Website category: university
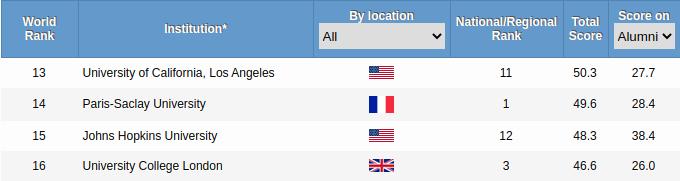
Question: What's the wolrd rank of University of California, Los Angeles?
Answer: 13

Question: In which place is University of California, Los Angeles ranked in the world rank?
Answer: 13

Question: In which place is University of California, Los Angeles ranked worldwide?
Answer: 13

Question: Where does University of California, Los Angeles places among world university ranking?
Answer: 13

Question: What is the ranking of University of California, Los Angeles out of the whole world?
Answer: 13

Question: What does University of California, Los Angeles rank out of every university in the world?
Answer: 13

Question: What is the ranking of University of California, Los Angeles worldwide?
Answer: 13

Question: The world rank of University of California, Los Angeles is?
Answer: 13

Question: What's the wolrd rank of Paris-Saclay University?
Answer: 14

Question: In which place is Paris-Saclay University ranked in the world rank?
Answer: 14

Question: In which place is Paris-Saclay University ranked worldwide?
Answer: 14

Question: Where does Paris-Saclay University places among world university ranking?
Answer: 14

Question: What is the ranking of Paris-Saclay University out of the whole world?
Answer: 14

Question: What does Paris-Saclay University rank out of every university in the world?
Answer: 14

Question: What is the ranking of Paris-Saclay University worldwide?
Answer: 14

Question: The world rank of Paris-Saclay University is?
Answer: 14

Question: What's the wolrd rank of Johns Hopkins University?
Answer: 15

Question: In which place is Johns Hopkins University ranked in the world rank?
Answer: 15

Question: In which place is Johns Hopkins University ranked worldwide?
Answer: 15

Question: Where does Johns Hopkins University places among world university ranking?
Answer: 15

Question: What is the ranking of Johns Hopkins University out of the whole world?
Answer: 15

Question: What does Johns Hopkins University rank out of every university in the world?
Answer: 15

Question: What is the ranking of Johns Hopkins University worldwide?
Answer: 15

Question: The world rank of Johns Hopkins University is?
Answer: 15

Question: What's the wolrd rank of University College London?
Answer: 16

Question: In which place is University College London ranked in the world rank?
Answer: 16

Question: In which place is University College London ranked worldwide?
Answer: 16

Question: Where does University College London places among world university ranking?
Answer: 16

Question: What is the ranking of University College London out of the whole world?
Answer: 16

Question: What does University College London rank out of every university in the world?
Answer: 16

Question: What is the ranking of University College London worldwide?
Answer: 16

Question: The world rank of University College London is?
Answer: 16

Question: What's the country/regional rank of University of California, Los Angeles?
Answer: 11

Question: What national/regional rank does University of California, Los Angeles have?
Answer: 11

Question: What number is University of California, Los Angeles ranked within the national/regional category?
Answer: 11

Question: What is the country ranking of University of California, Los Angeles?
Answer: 11

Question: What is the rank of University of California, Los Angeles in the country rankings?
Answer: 11

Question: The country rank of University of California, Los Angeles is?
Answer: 11

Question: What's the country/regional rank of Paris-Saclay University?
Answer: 1

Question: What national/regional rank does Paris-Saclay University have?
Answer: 1

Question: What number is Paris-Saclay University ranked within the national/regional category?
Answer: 1

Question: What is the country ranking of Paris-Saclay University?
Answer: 1

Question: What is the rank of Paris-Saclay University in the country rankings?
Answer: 1

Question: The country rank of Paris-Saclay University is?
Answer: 1

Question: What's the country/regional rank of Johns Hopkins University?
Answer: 12

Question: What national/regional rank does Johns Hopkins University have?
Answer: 12

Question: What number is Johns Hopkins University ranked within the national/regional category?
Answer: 12

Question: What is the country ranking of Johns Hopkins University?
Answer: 12

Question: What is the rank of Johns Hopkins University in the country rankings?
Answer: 12

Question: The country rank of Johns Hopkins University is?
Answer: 12

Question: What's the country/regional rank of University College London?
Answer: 3

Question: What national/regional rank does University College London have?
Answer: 3

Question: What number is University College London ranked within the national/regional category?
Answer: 3

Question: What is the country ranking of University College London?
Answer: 3

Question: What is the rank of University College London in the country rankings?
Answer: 3

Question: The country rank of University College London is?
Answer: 3

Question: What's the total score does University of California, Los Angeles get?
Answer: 50.3

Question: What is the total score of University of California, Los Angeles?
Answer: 50.3

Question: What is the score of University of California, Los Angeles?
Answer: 50.3

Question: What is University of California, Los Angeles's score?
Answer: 50.3

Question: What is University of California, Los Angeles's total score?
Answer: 50.3

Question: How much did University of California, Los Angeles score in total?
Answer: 50.3

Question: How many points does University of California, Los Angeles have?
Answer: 50.3

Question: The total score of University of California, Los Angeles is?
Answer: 50.3